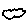
Label: cloud